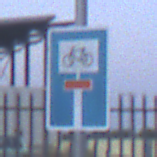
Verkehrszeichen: SackgasseRadverkehrDurchlaessig
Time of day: SunriseSunset
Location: Outdoor (Suburban)
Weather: PartlyCloudy
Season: NotSpecified
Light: Natural